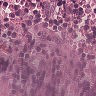
Metastatic tissue present: no